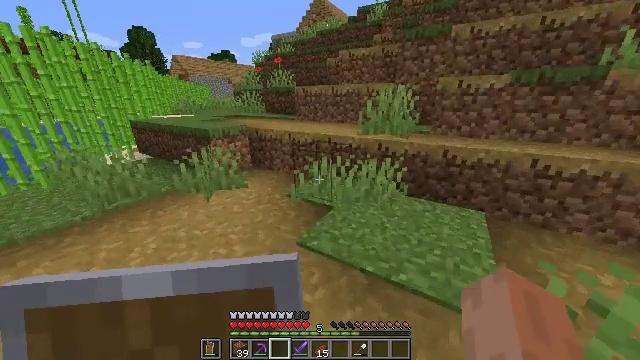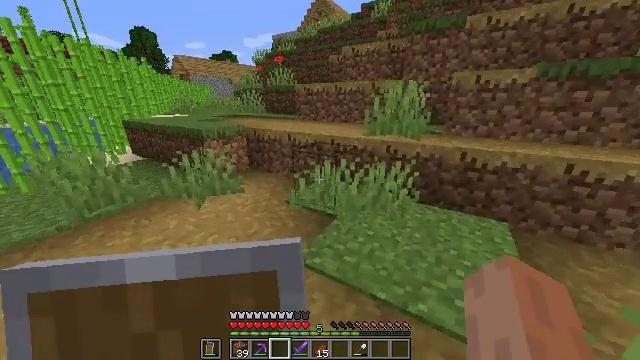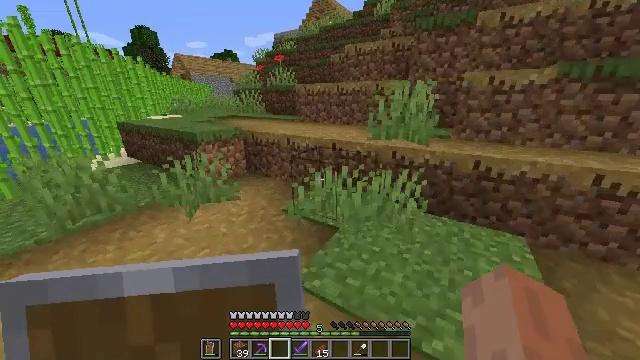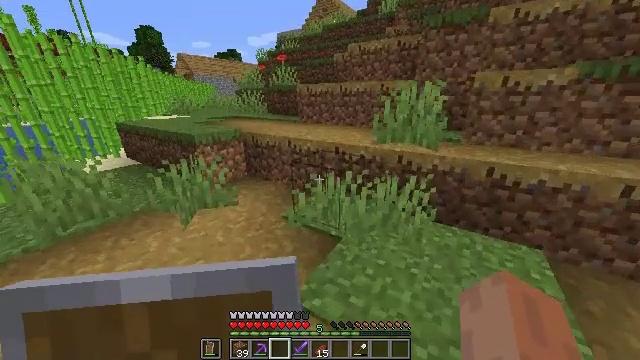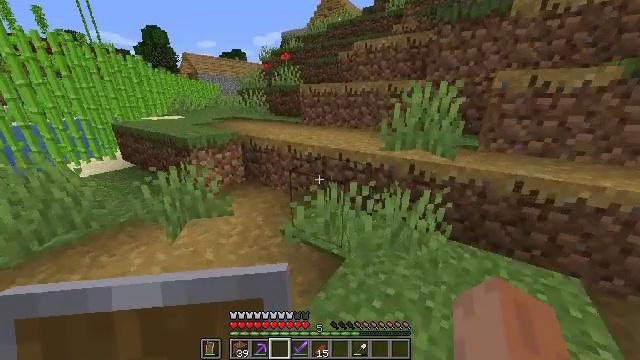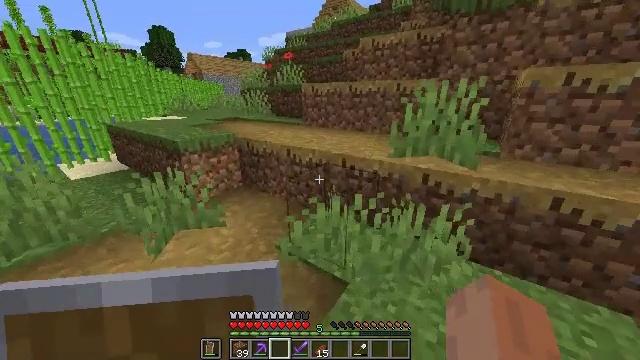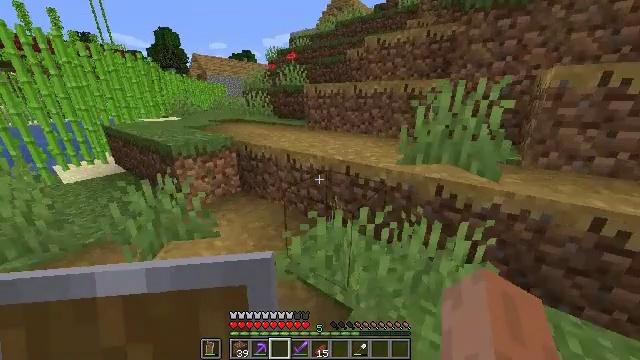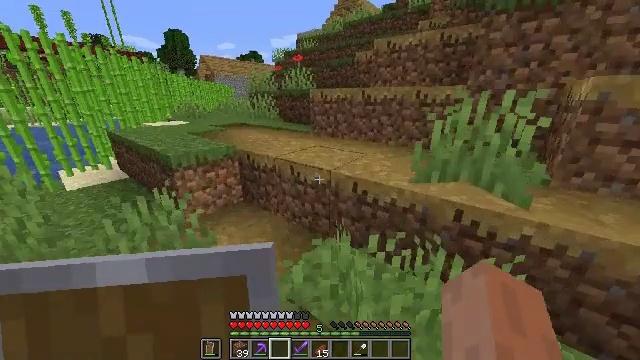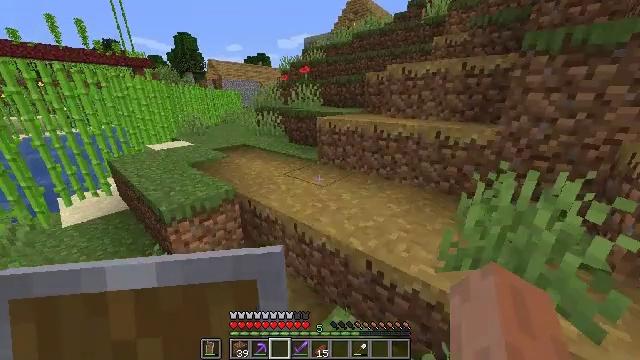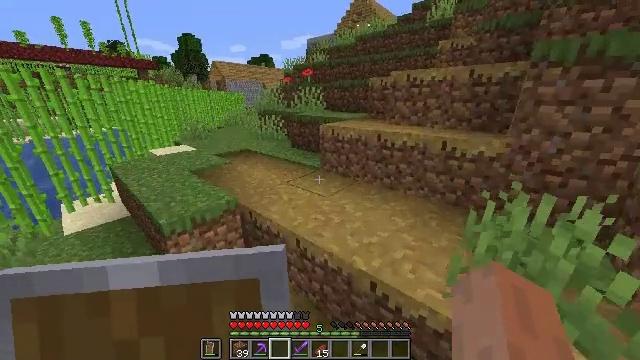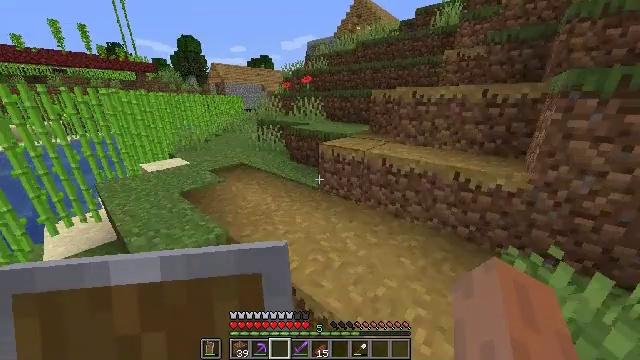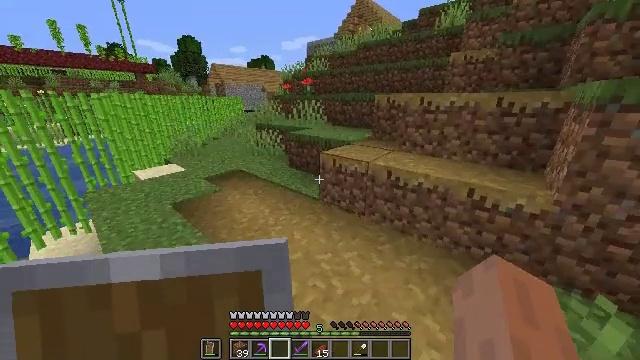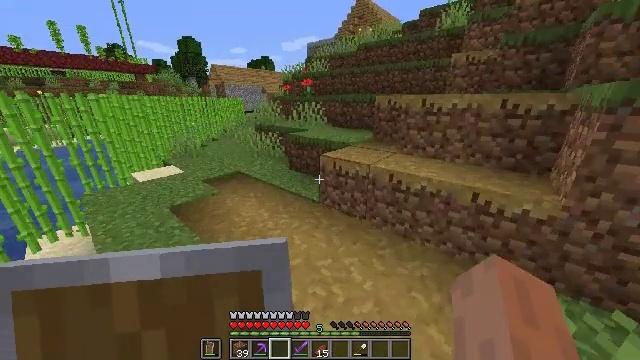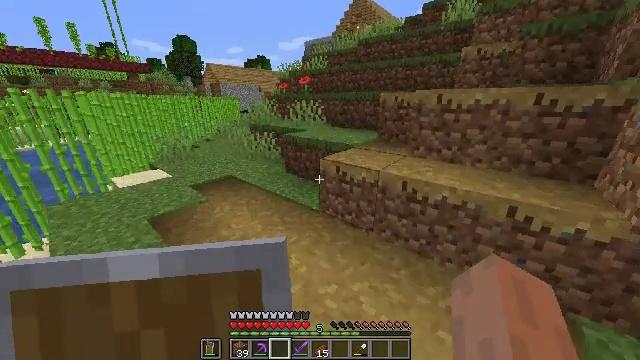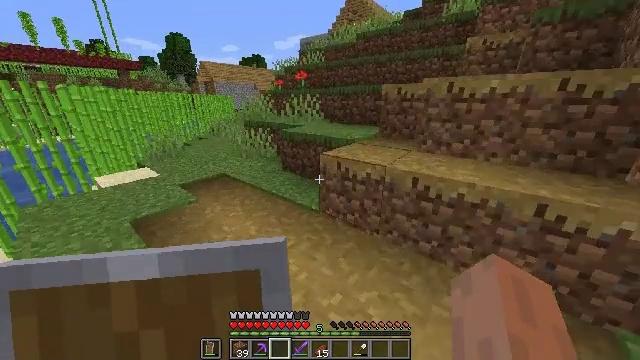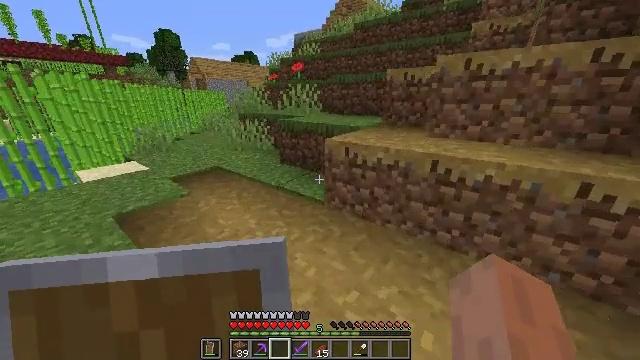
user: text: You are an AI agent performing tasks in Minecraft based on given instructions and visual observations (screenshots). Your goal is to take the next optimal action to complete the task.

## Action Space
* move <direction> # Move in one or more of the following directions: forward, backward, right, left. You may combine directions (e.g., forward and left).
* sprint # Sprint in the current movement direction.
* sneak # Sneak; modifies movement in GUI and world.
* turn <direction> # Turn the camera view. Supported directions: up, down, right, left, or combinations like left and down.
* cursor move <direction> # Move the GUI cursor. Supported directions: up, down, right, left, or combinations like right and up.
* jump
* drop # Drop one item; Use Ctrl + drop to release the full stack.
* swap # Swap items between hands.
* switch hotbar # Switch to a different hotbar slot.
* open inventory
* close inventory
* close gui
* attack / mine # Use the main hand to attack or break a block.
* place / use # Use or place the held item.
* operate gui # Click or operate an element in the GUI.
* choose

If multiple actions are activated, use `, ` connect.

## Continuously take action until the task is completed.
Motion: motion action
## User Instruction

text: Retrieve the observer from a structure.
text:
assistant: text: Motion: move forward
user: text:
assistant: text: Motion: move forward
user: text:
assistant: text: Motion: move forward
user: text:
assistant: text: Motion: move forward, turn left
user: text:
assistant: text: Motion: move forward, turn left
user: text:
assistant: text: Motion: move forward
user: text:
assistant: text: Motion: move forward, turn left, jump
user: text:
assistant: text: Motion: move forward, turn left, jump
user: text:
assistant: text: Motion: move forward, jump
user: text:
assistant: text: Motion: move forward
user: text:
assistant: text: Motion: move forward and move left
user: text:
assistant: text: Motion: move forward and move left
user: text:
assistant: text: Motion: move forward and move left
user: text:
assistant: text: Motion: move forward and move left, turn right
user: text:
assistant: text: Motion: move forward and move left, turn right
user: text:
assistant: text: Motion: move forward and move left, turn right
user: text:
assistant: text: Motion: move forward and move left, turn right
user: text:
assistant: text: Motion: move forward and move left, turn right
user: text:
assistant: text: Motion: move forward and move left, turn right
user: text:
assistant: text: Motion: move forward and move left, turn right
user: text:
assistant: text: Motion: move forward and move left, turn right
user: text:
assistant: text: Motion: move forward and move left, turn right
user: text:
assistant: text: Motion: move forward and move left, turn right
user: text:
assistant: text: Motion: move forward, turn right
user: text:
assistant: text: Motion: move forward, turn right, jump
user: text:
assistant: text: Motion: move forward, jump
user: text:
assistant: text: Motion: move forward, jump
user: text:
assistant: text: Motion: move forward, jump
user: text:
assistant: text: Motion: move forward, jump
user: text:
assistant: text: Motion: move forward